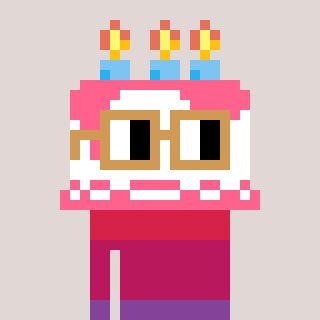
a pixel art character with square brown glasses, a cake-shaped head and a grayscale-colored body on a warm background